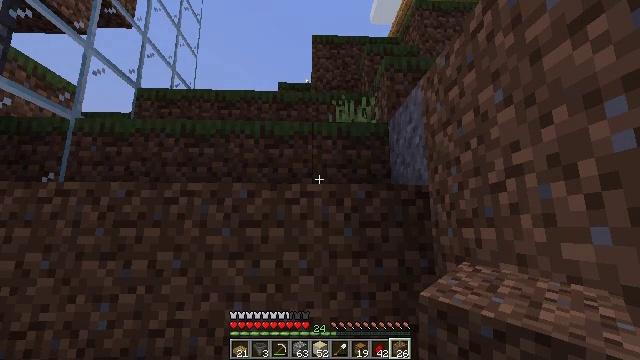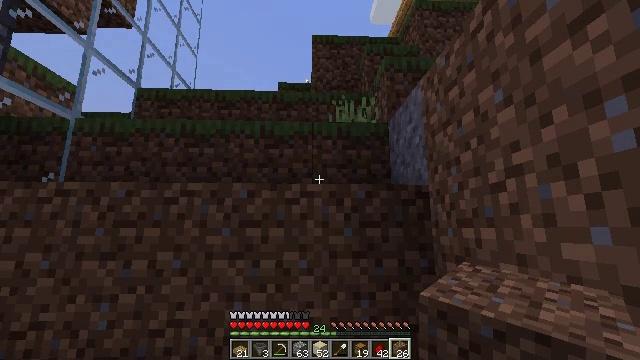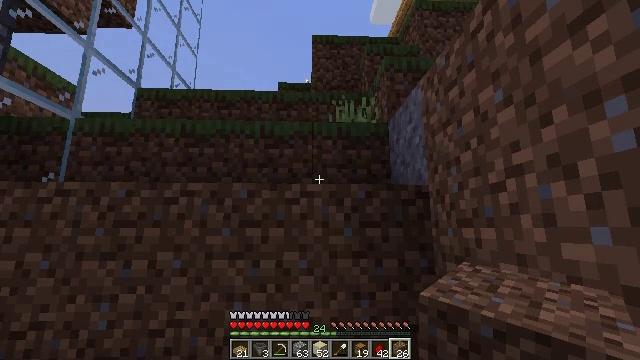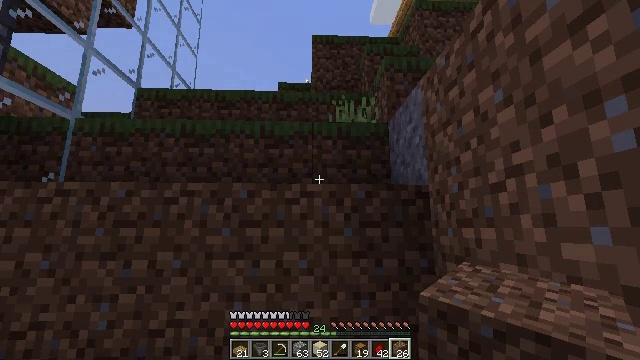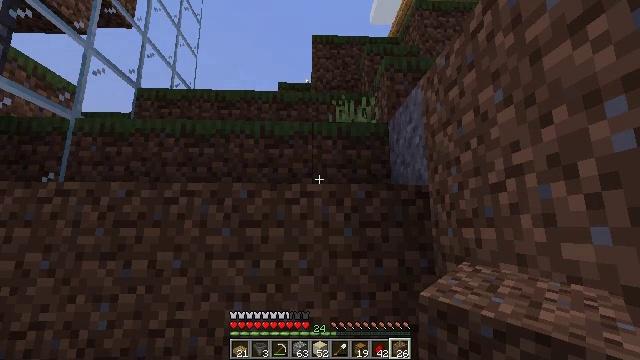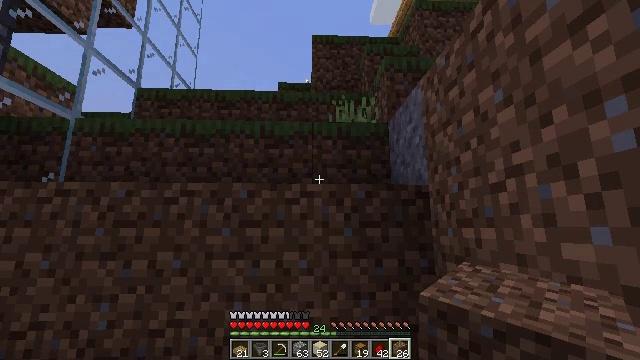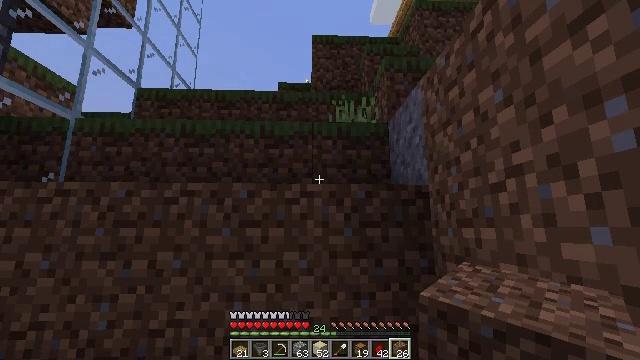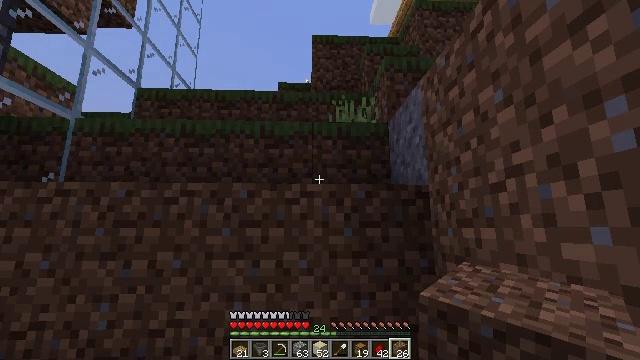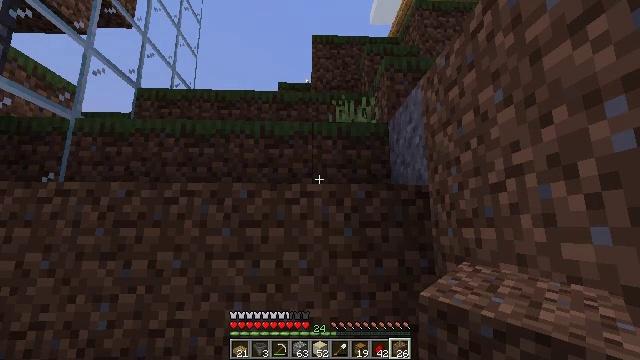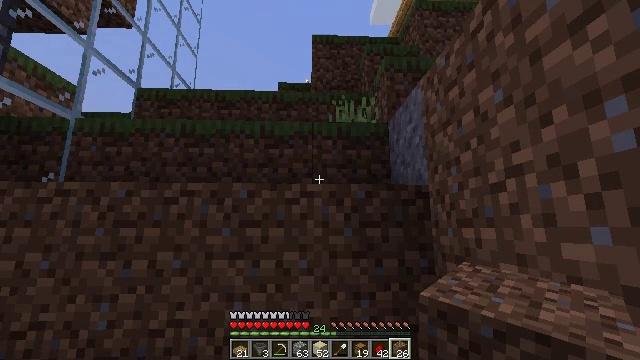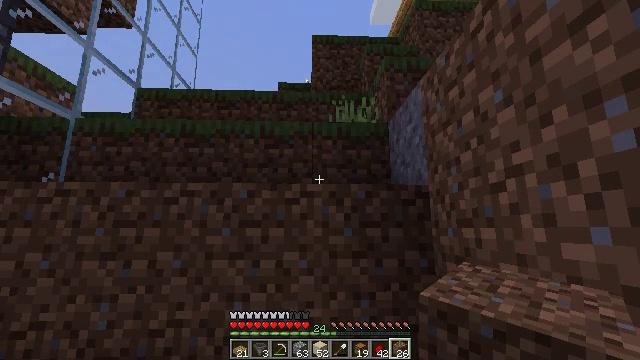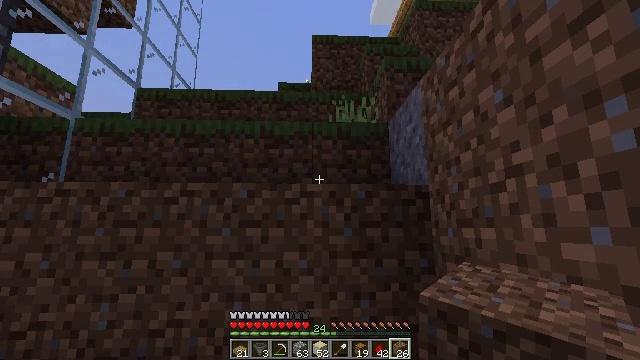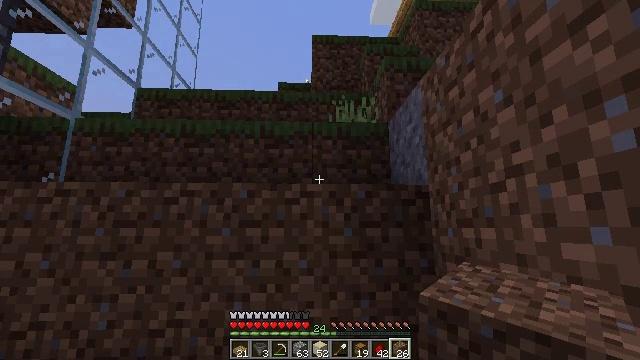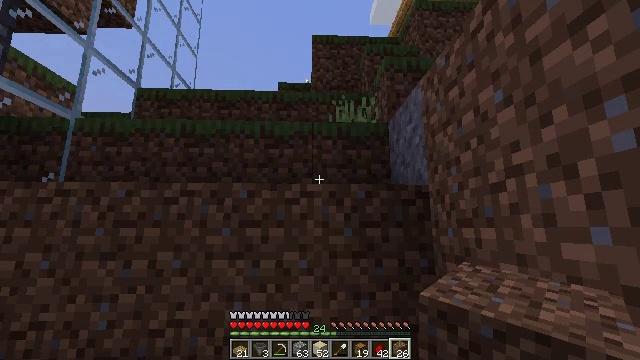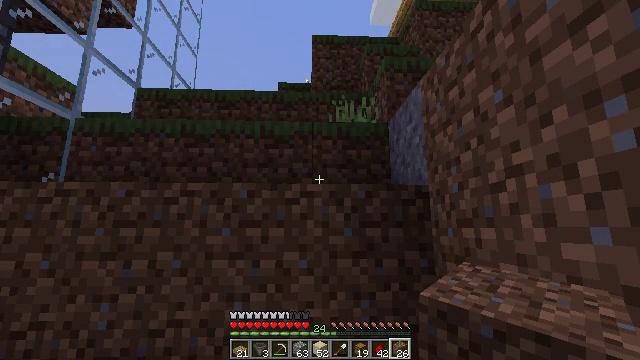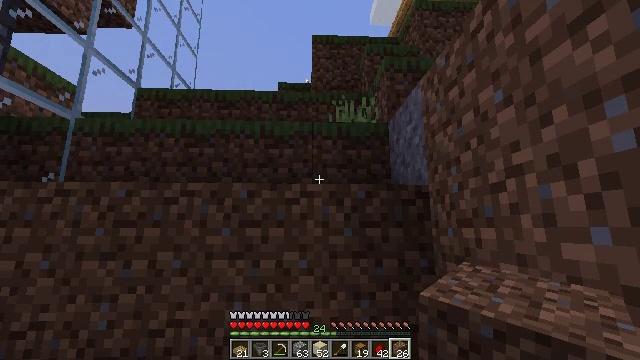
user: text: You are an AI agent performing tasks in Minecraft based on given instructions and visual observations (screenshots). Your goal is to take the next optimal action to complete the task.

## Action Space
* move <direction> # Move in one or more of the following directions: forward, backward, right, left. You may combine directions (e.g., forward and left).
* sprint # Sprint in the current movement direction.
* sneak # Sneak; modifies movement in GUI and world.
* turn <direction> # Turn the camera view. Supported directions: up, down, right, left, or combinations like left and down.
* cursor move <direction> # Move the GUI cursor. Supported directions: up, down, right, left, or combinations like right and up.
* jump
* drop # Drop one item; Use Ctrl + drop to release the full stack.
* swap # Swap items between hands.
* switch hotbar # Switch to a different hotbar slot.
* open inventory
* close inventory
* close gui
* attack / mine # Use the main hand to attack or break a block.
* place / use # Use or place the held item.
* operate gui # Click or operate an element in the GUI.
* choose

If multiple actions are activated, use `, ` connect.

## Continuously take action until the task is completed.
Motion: motion action
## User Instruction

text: Dig through gravel to clear a path.
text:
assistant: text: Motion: no_op
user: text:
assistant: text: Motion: no_op
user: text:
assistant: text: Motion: no_op
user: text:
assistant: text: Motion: no_op
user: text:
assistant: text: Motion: no_op
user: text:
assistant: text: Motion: no_op
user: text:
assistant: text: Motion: no_op
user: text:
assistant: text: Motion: no_op
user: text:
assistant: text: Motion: no_op
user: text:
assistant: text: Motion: no_op
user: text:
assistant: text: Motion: no_op
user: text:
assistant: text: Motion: no_op
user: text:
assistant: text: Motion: no_op
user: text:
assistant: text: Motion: no_op
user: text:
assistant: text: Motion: no_op
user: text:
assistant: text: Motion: no_op
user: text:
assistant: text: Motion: no_op
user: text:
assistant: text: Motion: no_op
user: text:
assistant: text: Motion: no_op
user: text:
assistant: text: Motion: no_op
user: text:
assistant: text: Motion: no_op
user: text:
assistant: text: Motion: no_op
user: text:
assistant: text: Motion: no_op
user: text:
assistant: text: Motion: no_op
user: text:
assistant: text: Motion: no_op
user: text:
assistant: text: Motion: no_op
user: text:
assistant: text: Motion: no_op
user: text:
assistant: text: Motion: no_op
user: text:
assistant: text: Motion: no_op
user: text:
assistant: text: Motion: no_op